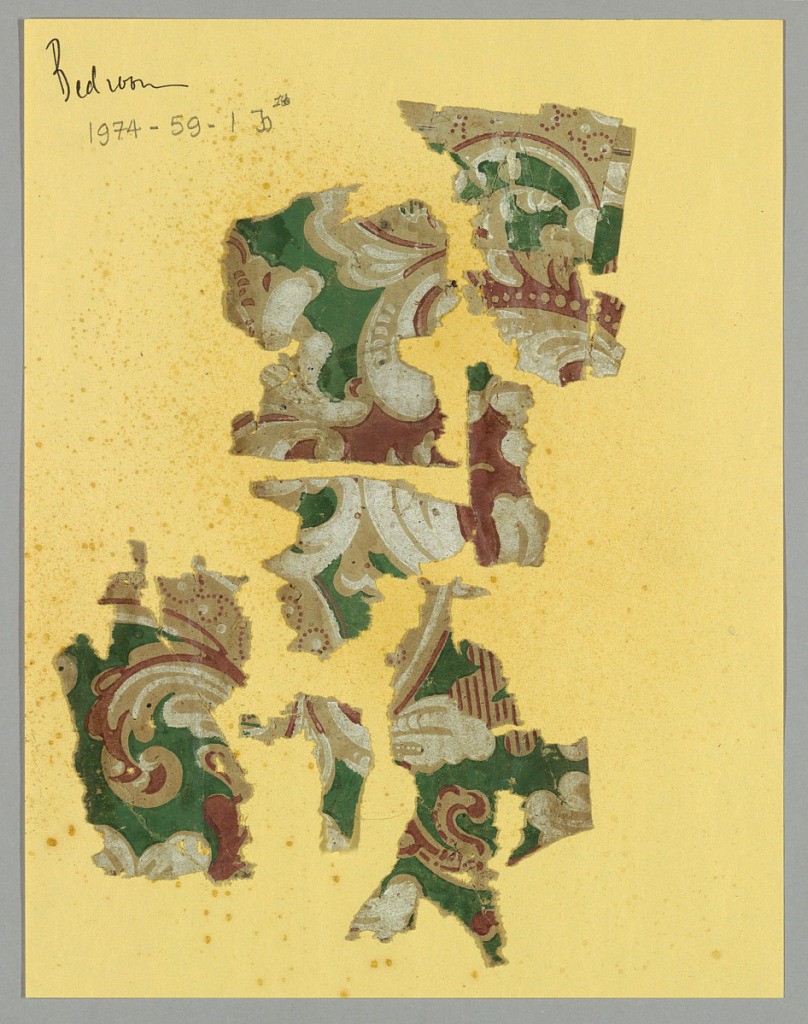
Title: Sidewall
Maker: Becker, Smith & Page, Inc., founded 1899
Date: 1905–20
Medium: Machine-printed
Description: a) Floral design, marked: "Becker, Smith & Page, Inc. Phila 282" b) seven fragments of scrollwork design in white, red and green on ungrounded paper.